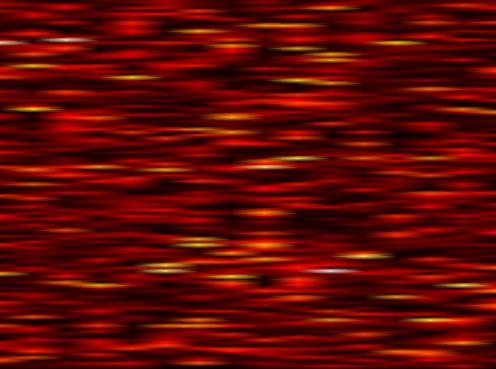
Label: WOLA